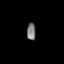
Tissue: prostate
Cell type: T cells
Senescence score: 0.845
Nuclear area (px): 142
Mean DAPI intensity: 126.458